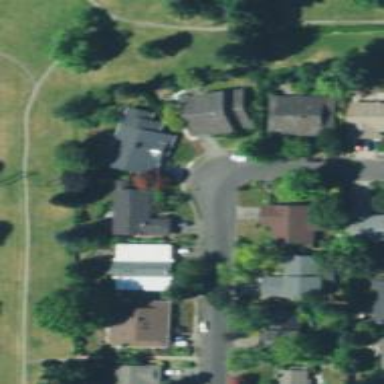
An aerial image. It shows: Residential road with sidewalk on the left.